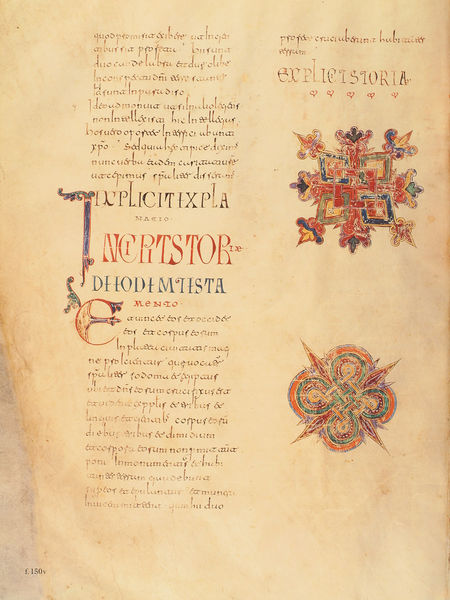
Titel: Beatus-Manuskript
Künstler: Magius
Institution: New York, Pierpont Morgan Library
Schlagwörter: blau, weiß, gelb, grün, blumen, bunt, schwarz, zeichnung, blüten, rot, hochformat, malerei, muster, ornament, alt, boden, rund, schrift, papier, formen, spitz, ornamente, buch, kloster, stern, strahlen, druck, initialen, seite, text, buchstaben, initiale, stempel, abzeichen, buchseite, herzen, wappen, geometrisch, zacken, initialien, stachel, herz, schriftstück, siegel, urkunde, handschrift, latein, medaillons, kalligraphie, initial, spalte, majuskel, herzchen, urkund, matrikeln, explicistoria, increstor